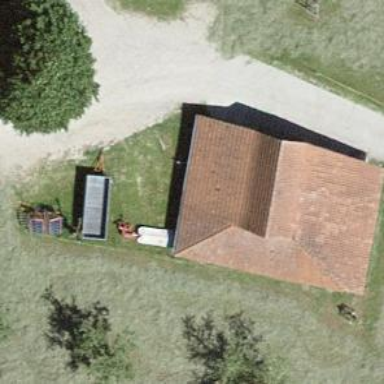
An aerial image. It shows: Barn.